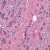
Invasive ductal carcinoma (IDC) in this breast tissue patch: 1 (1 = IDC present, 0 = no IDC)